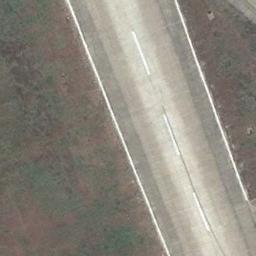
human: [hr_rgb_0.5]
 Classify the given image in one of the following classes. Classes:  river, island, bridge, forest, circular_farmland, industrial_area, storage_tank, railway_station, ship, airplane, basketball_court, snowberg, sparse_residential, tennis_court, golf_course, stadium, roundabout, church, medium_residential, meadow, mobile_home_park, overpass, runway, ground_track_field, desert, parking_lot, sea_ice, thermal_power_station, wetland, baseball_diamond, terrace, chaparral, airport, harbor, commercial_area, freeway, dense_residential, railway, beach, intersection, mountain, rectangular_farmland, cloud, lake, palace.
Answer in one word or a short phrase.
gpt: runway